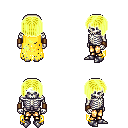
a pixel art fantasy rpg character, male body template, skeleton, yellow tattered cape, gold greaves, gold pageboy hairstyle, leather bracers, metal boots, four views (front, back, left, right), 2x2 character sprite sheet, small pixel art, hard edges, no anti-aliasing